Field crop: maize
Growth stage: 1
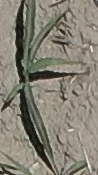
Species: sorghum